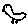
Label: bird